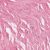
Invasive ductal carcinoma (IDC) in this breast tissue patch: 1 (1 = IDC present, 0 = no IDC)